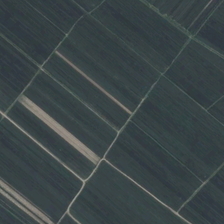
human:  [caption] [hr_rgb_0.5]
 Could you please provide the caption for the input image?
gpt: the little farm consists of grass and crops .

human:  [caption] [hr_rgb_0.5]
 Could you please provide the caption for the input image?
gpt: many pieces of green farmlands are together .

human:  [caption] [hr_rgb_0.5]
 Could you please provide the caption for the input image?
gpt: a few crooked paths pass through the farm .

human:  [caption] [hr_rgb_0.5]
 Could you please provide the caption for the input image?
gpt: many pieces of green farmlands are together .

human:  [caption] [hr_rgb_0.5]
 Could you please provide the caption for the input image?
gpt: the little farm consists of grass and crops .